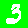
Digit: 3